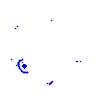
Particle: pion